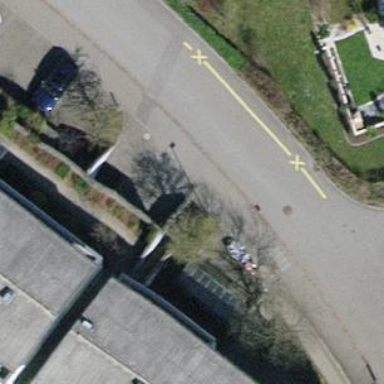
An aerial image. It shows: Parking area.